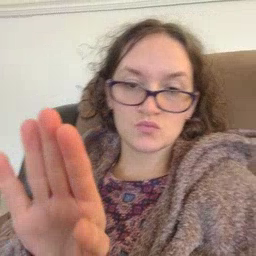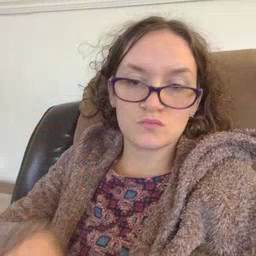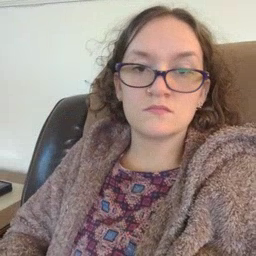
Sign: into